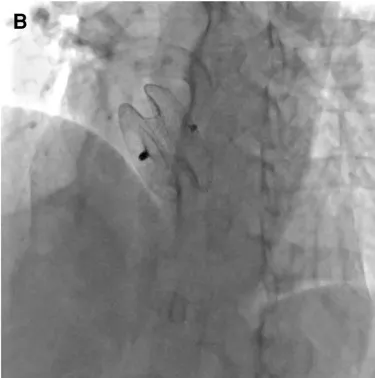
Percutaneous redeployment of the ASO device. No residual shunt.
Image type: radiology (x_ray)